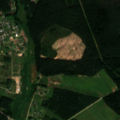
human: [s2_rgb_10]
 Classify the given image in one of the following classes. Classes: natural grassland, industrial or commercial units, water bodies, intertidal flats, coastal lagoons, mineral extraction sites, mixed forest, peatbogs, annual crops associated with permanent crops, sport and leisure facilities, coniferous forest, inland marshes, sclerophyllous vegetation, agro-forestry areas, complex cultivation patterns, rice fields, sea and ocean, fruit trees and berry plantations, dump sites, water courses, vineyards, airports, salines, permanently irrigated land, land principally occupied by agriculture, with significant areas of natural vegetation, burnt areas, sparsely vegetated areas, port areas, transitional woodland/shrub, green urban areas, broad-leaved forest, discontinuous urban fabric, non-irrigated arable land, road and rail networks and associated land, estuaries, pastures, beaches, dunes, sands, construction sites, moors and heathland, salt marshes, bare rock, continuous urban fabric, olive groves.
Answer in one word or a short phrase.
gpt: discontinuous urban fabric, complex cultivation patterns, land principally occupied by agriculture, with significant areas of natural vegetation, coniferous forest, mixed forest